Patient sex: F
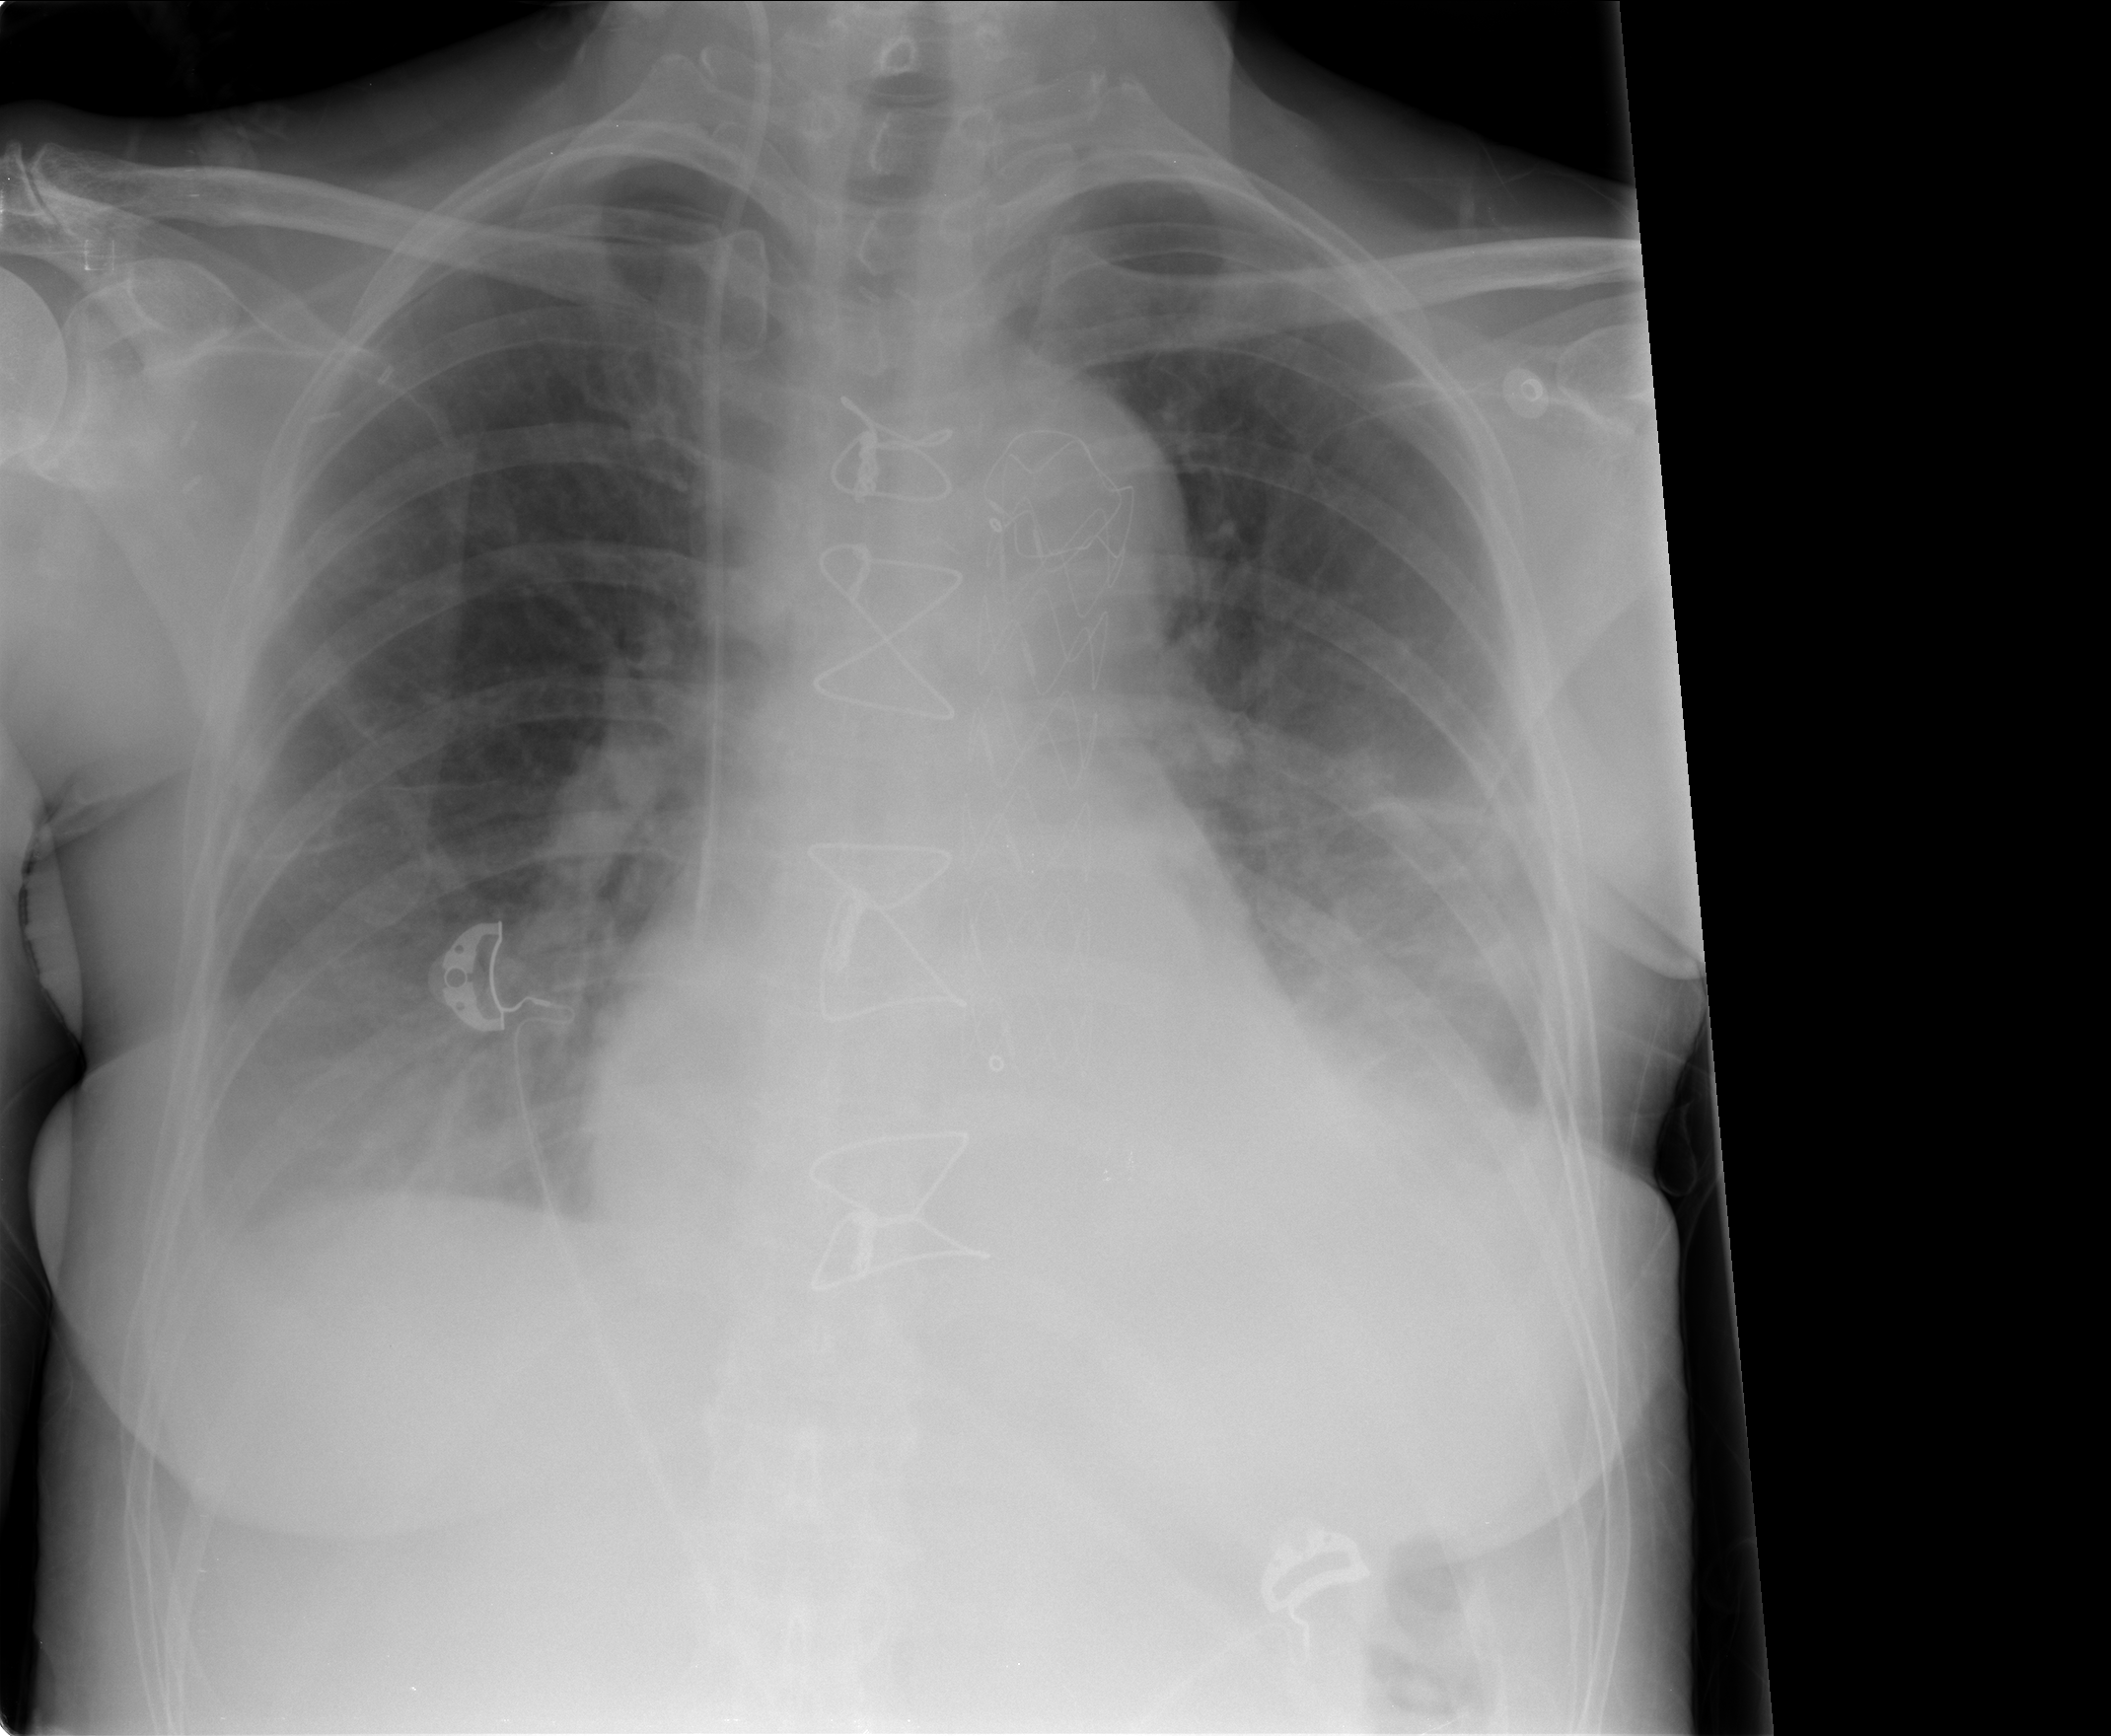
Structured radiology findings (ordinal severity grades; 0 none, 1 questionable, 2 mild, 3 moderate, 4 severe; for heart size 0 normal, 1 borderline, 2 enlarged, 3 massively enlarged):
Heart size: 2
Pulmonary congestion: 2
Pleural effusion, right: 2
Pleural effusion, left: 2
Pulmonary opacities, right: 0
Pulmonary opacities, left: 0
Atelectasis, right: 2
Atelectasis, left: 2